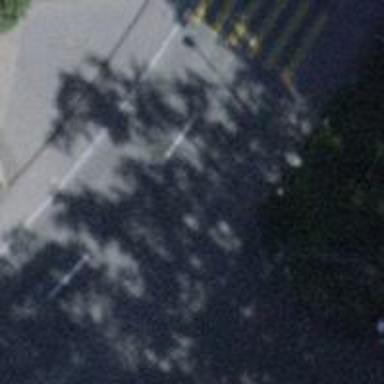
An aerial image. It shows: Bus stop with platform for public transport.